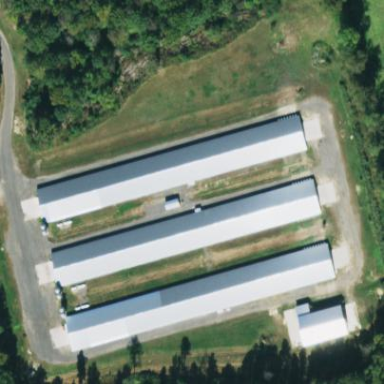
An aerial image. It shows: Farm auxiliary building.